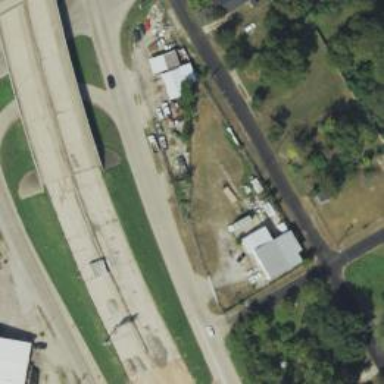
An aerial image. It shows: Tertiary road with frontage road.